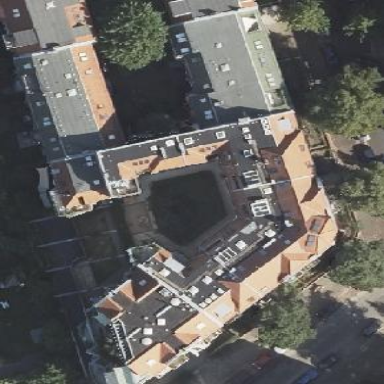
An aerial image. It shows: Residential building.